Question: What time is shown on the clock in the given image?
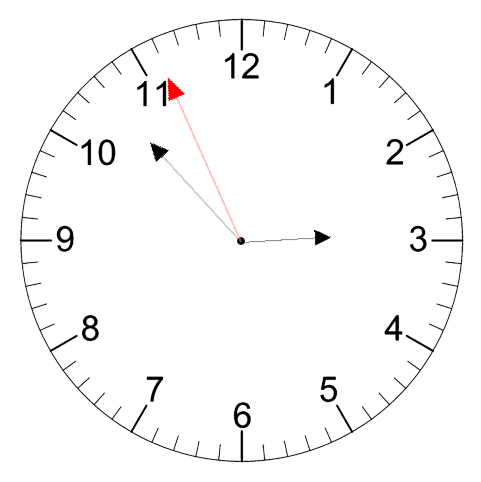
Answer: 02:52:56